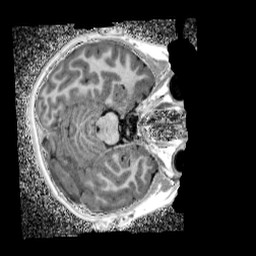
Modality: UNIT1_denoised
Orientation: axial
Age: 9
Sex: female
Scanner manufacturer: siemens
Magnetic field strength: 3 T
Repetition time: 4 s
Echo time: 0.00299 s